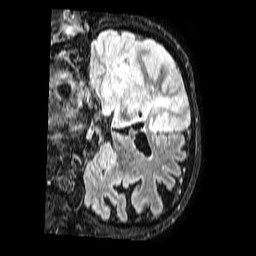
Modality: FLAIR
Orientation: coronal
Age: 60
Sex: male
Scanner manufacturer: philips
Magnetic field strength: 1.5 T
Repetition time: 4.8 s
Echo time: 0.3 s